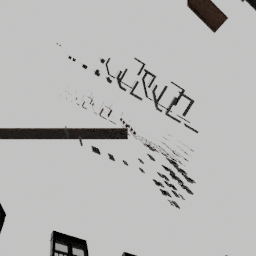
Label: architecture